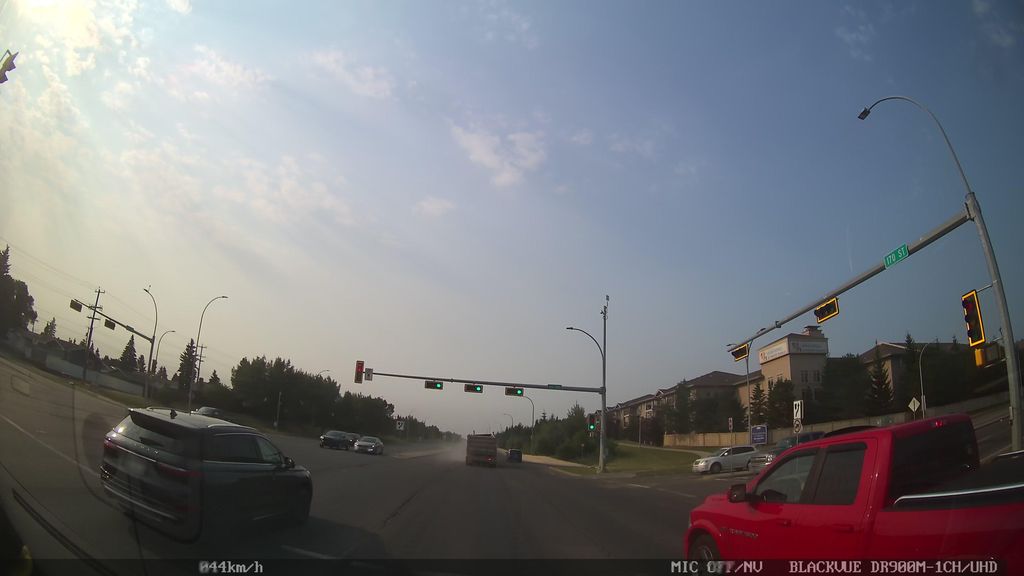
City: edmonton